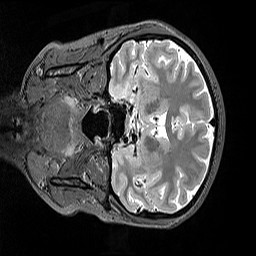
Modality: T2w
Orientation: coronal
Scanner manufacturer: siemens
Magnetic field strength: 3 T
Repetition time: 3.2 s
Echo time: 0.565 s